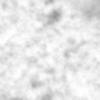
Label: no_change